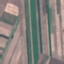
Land use / land cover class: AnnualCrop